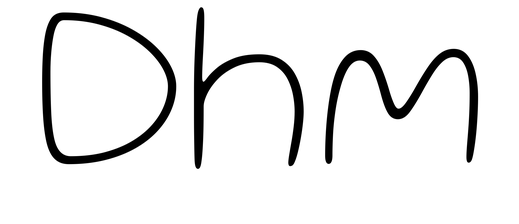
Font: Gluten_Thin